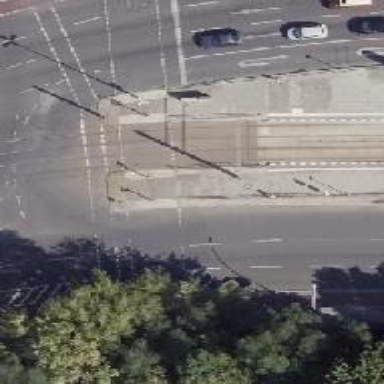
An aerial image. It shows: Tram crossing with traffic signals.